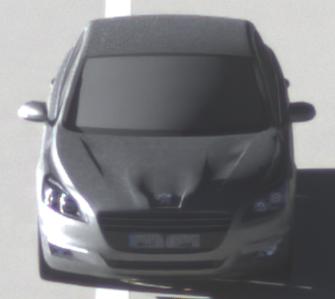
Make: Peugeot
Model: 508 120 VTi
Detailed model: 508 (I) Limousine
Model produced from: 2011/03
Model produced until: 2014/05
Doors: 4
Color: gray
Road condition: dry road
Daytime: sunrise or sunset
Contrast: medium contrast